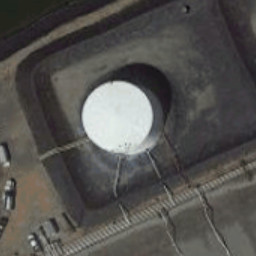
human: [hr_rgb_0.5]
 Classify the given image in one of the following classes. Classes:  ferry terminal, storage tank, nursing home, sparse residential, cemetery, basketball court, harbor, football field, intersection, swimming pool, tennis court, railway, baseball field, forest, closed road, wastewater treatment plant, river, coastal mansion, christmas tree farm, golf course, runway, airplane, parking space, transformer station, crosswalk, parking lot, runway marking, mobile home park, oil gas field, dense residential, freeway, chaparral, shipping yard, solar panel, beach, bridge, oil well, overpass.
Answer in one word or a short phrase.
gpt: storage tank